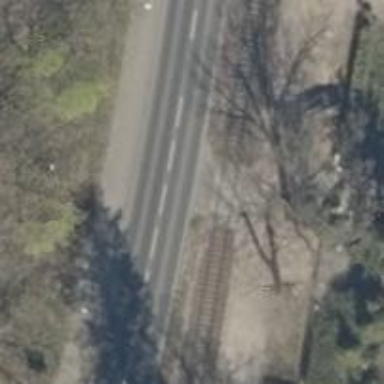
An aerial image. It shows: Tram level crossing on the railway.